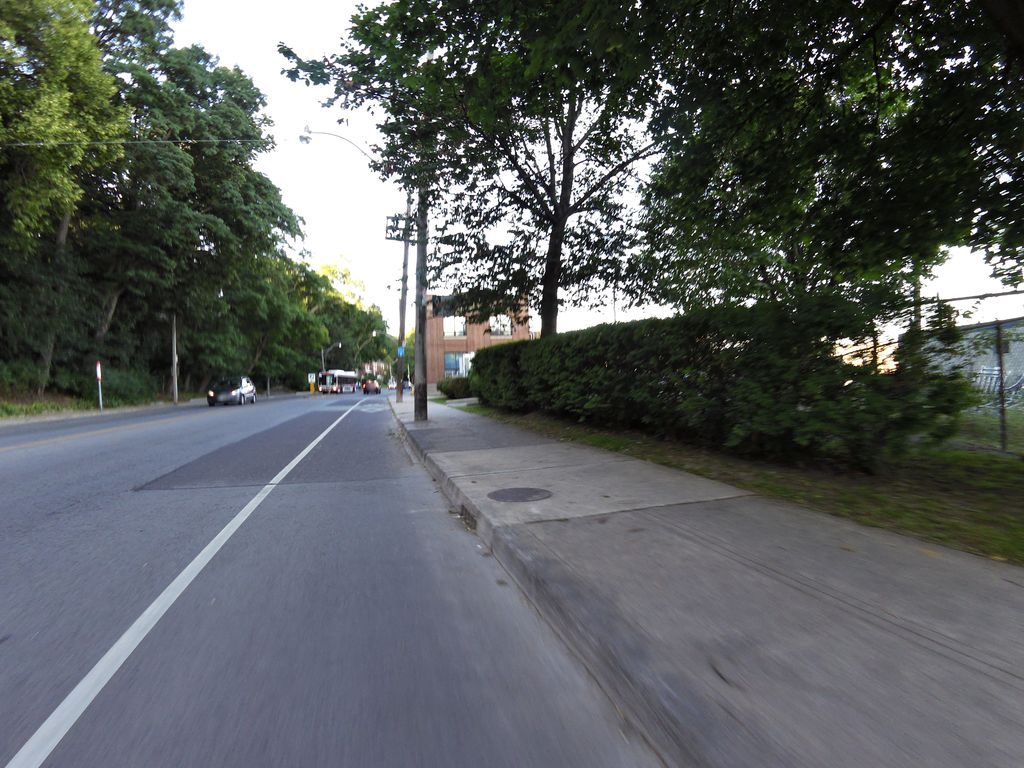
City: toronto